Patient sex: M
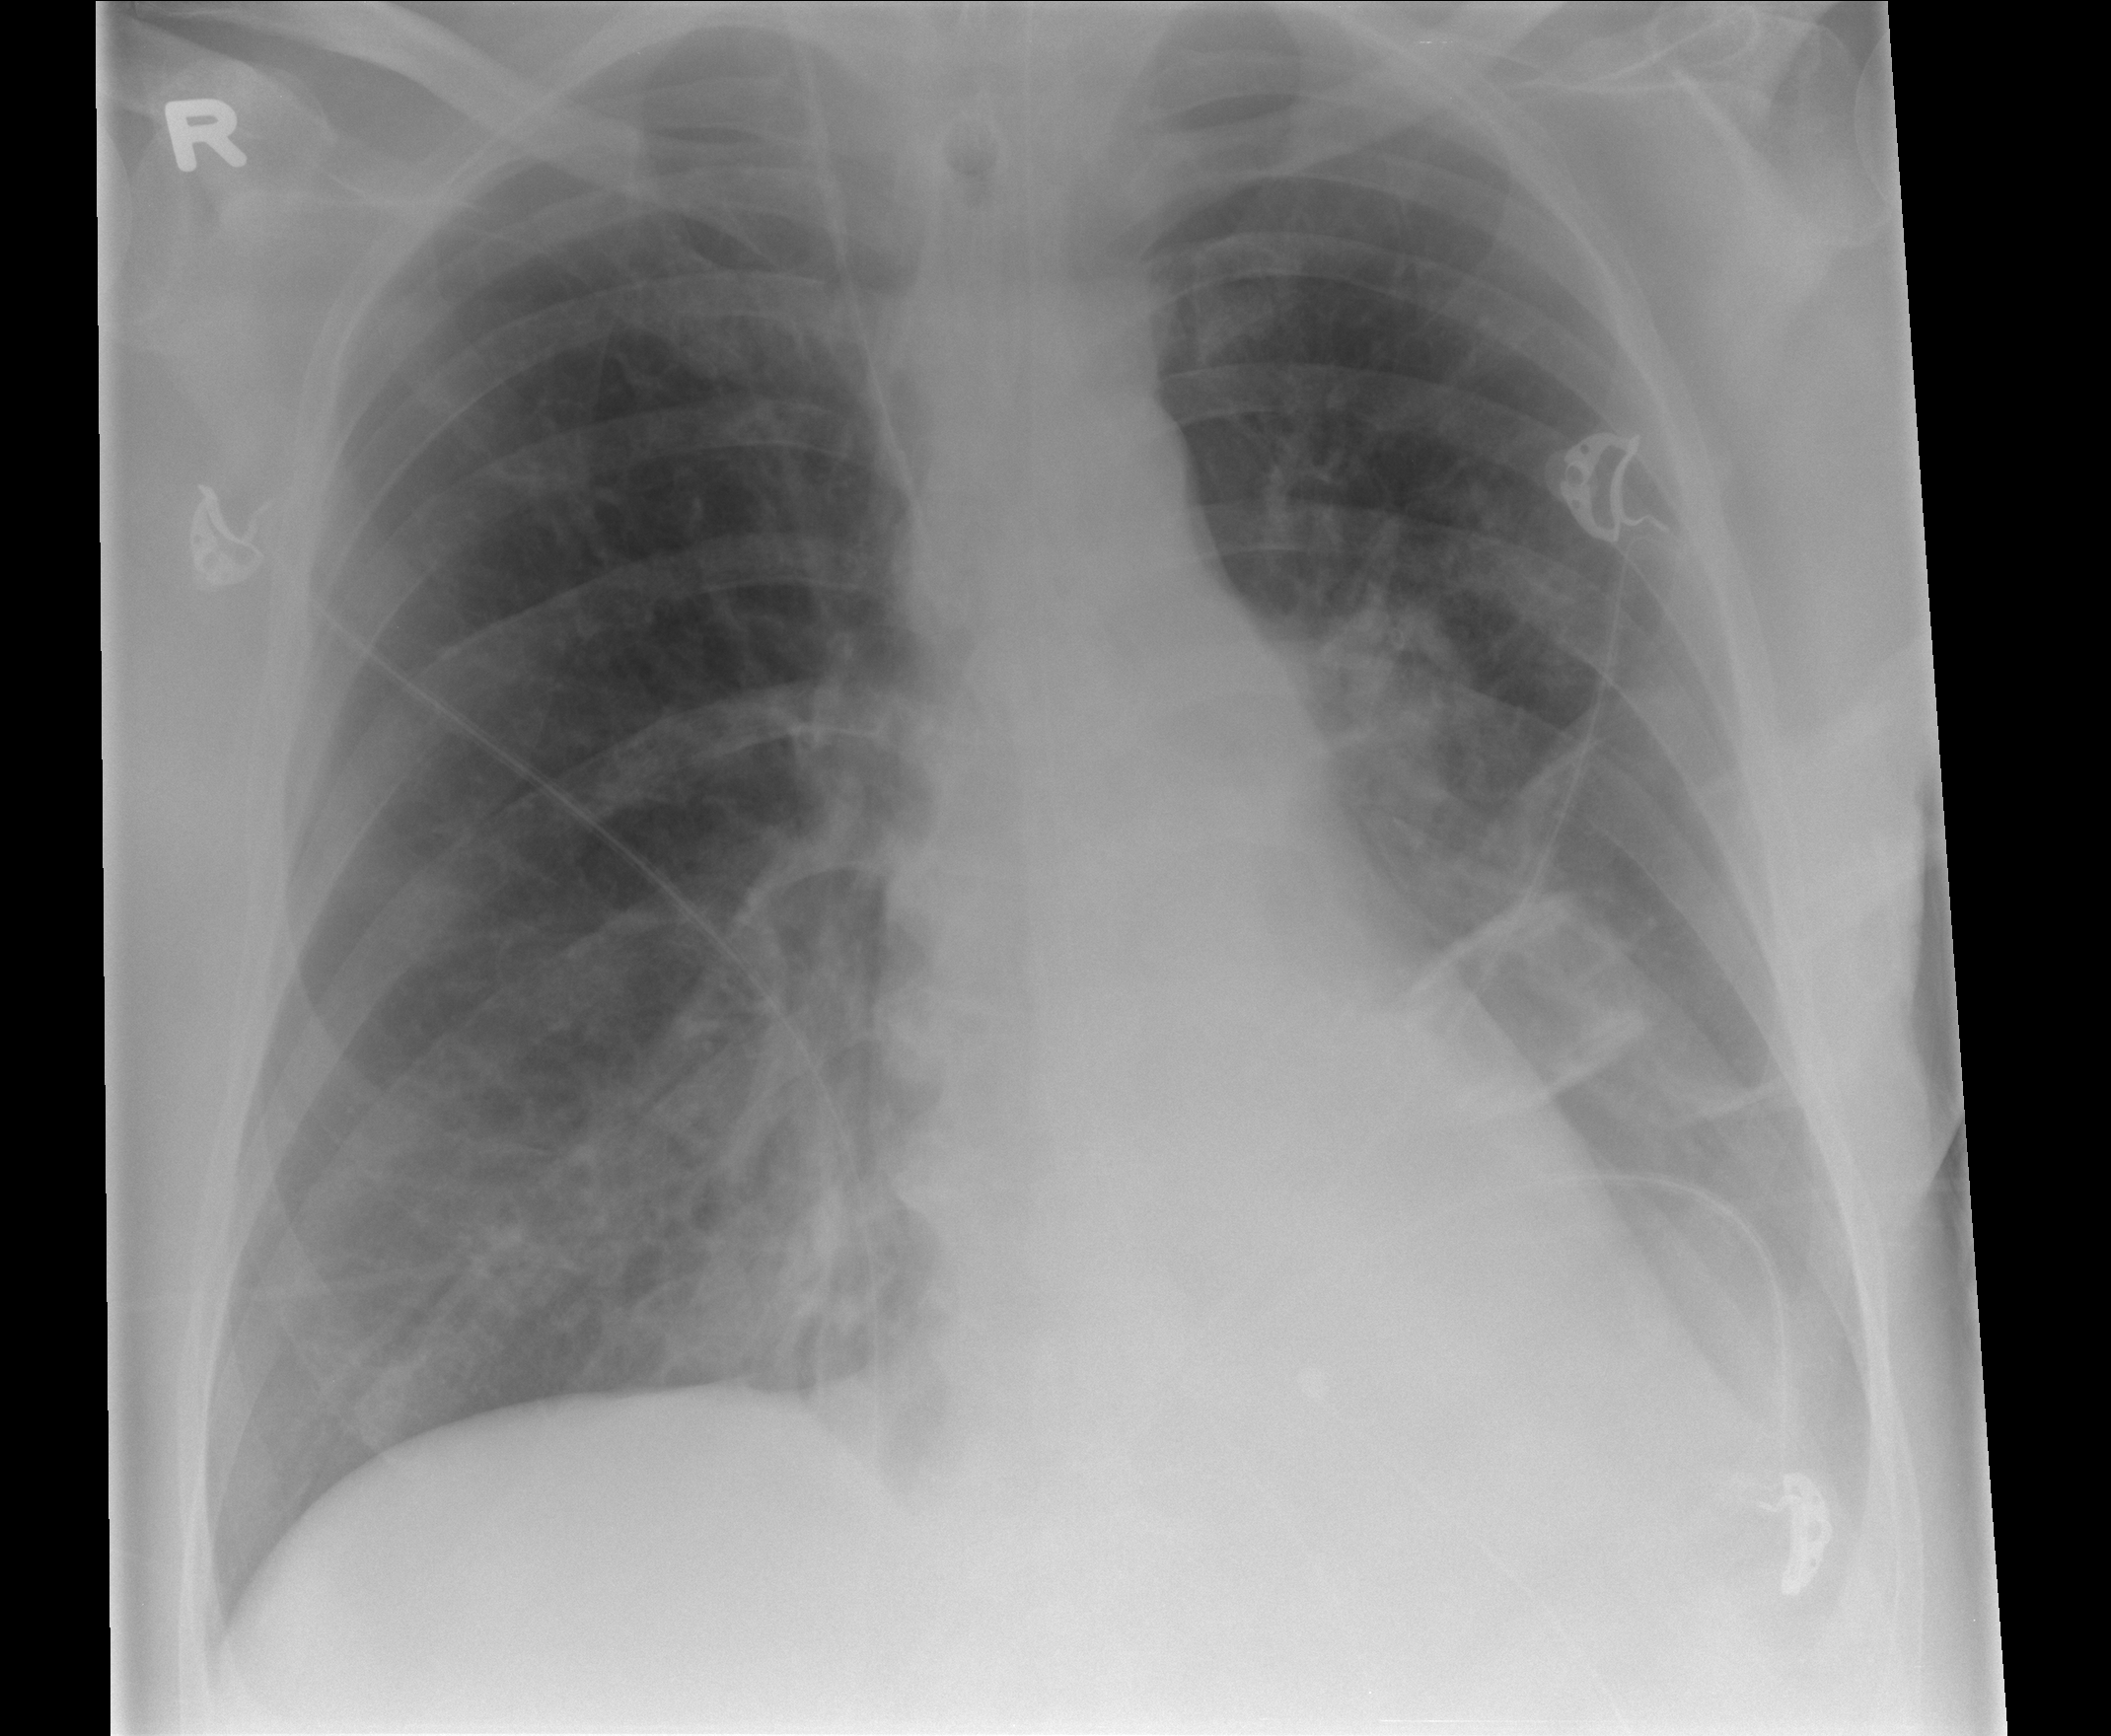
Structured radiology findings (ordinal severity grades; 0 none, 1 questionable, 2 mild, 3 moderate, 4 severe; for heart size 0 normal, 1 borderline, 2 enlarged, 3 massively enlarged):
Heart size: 2
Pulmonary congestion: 0
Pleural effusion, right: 0
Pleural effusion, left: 1
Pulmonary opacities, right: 0
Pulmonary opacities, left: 0
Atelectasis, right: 0
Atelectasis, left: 1